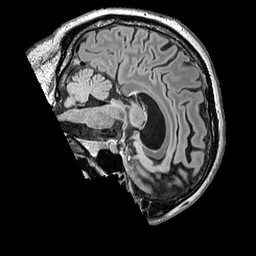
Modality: FLAIR
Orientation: sagittal
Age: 55
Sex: male
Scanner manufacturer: siemens
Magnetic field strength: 3 T
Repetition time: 5 s
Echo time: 0.387 s